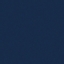
Label: SeaLake